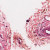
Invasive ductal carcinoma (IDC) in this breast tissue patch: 0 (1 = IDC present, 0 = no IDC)